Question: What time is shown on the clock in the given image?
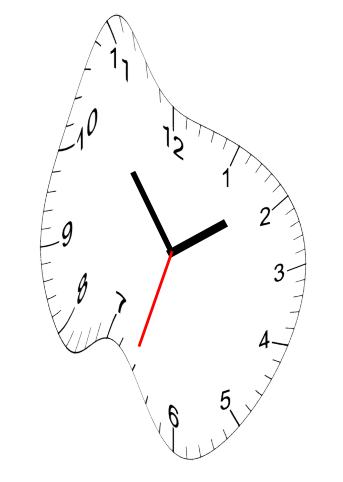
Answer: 01:53:33